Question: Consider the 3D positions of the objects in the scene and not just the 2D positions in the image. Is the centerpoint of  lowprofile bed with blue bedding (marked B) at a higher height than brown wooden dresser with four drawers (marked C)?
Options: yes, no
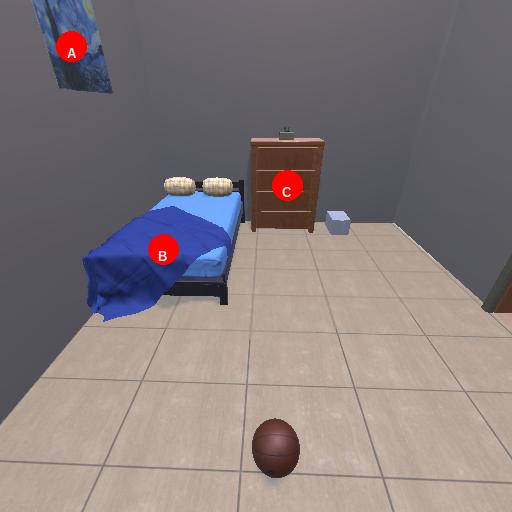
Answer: yes